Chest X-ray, PA view. Patient: 26 years old, sex M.
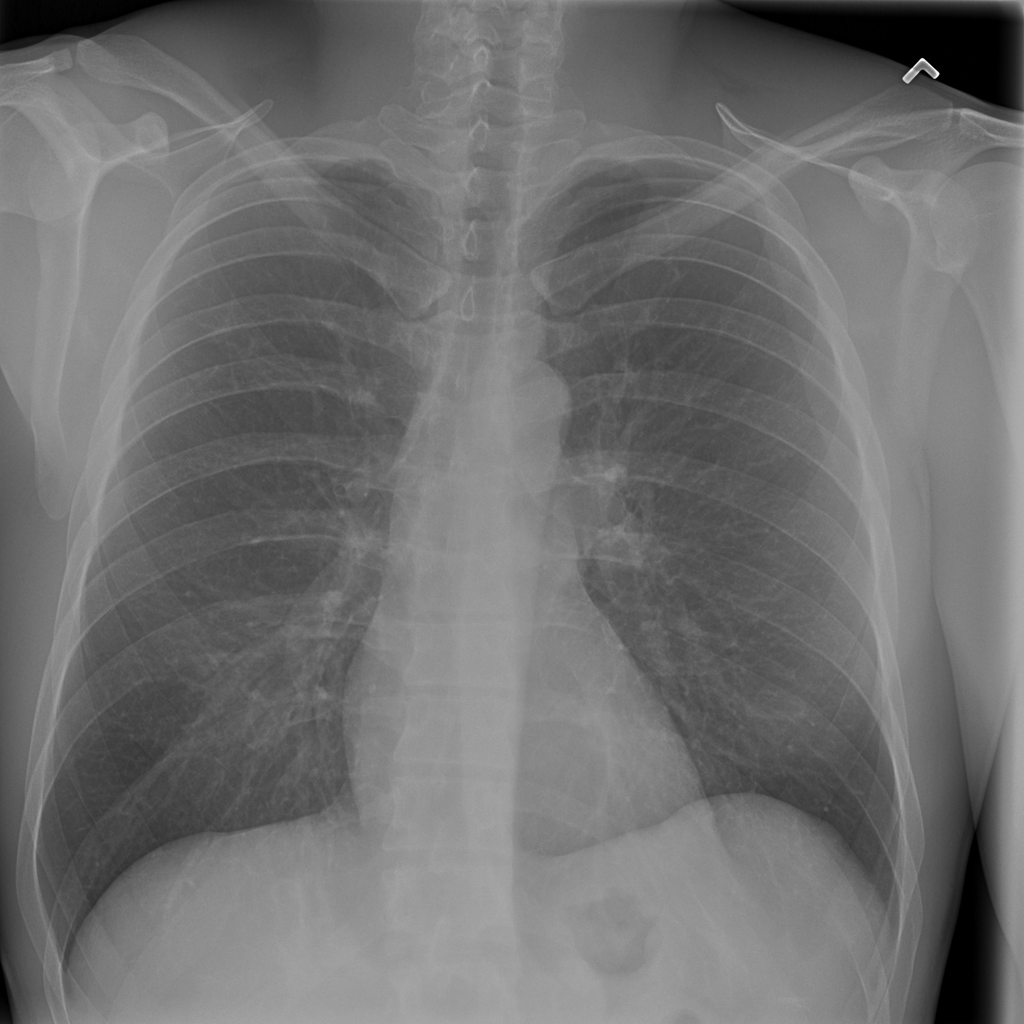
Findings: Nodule